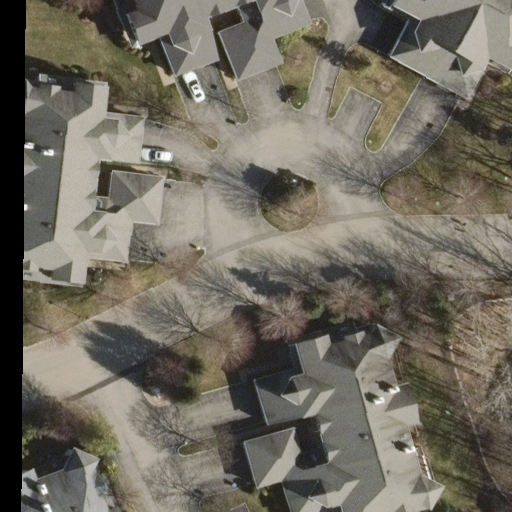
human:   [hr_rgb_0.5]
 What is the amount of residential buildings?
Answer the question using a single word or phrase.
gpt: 5

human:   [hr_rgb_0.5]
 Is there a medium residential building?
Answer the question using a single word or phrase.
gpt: yes

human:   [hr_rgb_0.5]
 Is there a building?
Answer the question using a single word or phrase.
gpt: yes

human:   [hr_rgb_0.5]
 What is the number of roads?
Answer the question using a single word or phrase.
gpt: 2

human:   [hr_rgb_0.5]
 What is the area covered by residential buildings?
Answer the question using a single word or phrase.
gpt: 2166m2

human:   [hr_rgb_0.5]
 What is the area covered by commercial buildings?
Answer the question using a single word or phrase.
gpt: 0m2

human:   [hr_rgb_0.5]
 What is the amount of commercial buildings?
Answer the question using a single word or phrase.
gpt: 0

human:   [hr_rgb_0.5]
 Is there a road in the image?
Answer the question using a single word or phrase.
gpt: yes

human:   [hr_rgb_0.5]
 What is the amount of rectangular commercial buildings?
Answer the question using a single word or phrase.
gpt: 0

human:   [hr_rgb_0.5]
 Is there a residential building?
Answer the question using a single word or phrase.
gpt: yes

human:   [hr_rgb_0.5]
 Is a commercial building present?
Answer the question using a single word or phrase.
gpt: no

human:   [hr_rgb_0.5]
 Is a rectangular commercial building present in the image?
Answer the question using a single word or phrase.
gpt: no

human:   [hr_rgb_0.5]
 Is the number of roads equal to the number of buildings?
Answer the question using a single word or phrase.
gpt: no

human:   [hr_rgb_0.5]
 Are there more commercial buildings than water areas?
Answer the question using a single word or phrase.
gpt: no

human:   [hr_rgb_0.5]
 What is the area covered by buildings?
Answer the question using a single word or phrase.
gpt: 2166m2

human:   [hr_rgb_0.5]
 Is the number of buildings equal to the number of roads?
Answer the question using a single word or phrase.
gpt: no

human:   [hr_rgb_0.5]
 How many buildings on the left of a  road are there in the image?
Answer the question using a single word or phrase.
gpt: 2

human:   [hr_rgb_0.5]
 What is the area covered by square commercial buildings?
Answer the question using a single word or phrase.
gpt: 0m2

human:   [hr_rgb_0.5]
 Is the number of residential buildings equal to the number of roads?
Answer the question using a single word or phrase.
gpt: no

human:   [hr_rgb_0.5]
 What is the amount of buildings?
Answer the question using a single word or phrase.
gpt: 5

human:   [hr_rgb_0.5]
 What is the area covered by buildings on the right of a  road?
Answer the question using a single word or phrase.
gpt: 73m2

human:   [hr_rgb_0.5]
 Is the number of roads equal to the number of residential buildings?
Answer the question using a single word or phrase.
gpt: no

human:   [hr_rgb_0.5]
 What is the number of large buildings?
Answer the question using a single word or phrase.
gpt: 2

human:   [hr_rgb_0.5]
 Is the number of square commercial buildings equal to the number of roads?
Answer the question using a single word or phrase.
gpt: no

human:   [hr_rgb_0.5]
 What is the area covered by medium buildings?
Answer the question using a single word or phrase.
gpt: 416m2

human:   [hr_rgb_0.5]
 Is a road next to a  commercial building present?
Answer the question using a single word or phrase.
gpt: no

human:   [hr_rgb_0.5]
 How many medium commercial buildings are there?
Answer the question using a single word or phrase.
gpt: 0

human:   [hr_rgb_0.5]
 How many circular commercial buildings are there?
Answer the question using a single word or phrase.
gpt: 0

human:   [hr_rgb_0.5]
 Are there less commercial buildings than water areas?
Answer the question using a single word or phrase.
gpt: no

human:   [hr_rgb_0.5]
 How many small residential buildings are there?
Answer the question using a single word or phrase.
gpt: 2

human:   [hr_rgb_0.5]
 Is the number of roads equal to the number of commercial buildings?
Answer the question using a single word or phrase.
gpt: no

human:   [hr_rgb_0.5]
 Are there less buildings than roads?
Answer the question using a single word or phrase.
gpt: no

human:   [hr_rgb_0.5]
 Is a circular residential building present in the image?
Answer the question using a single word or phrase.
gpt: no

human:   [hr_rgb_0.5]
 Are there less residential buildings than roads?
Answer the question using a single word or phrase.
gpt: no

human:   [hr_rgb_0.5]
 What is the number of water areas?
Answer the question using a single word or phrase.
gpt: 0

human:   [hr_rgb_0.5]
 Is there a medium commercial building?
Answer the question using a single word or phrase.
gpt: no

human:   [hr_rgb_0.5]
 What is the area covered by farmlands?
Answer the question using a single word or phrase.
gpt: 0m2

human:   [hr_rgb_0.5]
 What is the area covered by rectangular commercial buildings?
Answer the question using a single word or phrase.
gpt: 0m2

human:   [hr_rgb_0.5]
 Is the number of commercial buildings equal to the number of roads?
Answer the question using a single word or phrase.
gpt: no

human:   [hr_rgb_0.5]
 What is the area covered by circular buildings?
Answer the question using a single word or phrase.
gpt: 0m2

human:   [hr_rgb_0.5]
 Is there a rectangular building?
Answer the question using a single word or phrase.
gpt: yes

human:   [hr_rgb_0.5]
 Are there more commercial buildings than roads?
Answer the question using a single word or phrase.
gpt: no

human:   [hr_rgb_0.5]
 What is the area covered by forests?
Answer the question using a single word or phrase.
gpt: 0m2

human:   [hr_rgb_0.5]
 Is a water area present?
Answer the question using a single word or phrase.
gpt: no

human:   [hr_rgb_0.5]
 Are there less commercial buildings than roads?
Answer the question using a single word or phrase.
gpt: yes

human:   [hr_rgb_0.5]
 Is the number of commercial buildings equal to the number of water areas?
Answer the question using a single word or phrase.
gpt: yes

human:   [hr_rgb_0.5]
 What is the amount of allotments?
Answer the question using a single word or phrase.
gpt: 0

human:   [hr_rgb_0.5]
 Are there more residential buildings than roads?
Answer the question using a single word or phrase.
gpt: yes

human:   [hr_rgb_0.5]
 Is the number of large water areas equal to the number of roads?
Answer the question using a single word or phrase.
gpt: no

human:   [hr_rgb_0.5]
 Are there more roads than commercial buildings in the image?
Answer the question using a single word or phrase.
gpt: yes

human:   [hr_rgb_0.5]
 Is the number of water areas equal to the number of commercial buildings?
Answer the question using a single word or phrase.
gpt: yes

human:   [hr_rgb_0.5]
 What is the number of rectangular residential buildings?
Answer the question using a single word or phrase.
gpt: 1

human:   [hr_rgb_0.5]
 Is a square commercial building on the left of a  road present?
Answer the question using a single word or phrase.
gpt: no

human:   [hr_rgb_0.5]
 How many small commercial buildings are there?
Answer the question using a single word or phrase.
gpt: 0

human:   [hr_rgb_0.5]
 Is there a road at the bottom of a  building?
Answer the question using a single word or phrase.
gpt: yes

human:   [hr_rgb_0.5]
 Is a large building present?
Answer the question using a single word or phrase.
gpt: yes

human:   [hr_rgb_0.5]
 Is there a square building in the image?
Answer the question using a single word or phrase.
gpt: no

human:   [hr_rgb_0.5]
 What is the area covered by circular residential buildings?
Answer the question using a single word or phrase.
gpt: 0m2

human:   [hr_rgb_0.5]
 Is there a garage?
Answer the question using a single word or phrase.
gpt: no

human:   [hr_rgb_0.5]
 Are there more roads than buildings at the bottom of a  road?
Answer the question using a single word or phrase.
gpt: no

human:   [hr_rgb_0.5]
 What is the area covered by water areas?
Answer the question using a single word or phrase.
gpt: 0m2

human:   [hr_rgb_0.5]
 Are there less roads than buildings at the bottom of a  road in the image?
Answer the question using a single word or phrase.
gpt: no

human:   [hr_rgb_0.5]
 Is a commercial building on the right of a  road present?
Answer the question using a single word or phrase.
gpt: no

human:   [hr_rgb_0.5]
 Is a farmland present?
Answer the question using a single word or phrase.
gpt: no